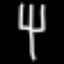
Label: fork